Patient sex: M
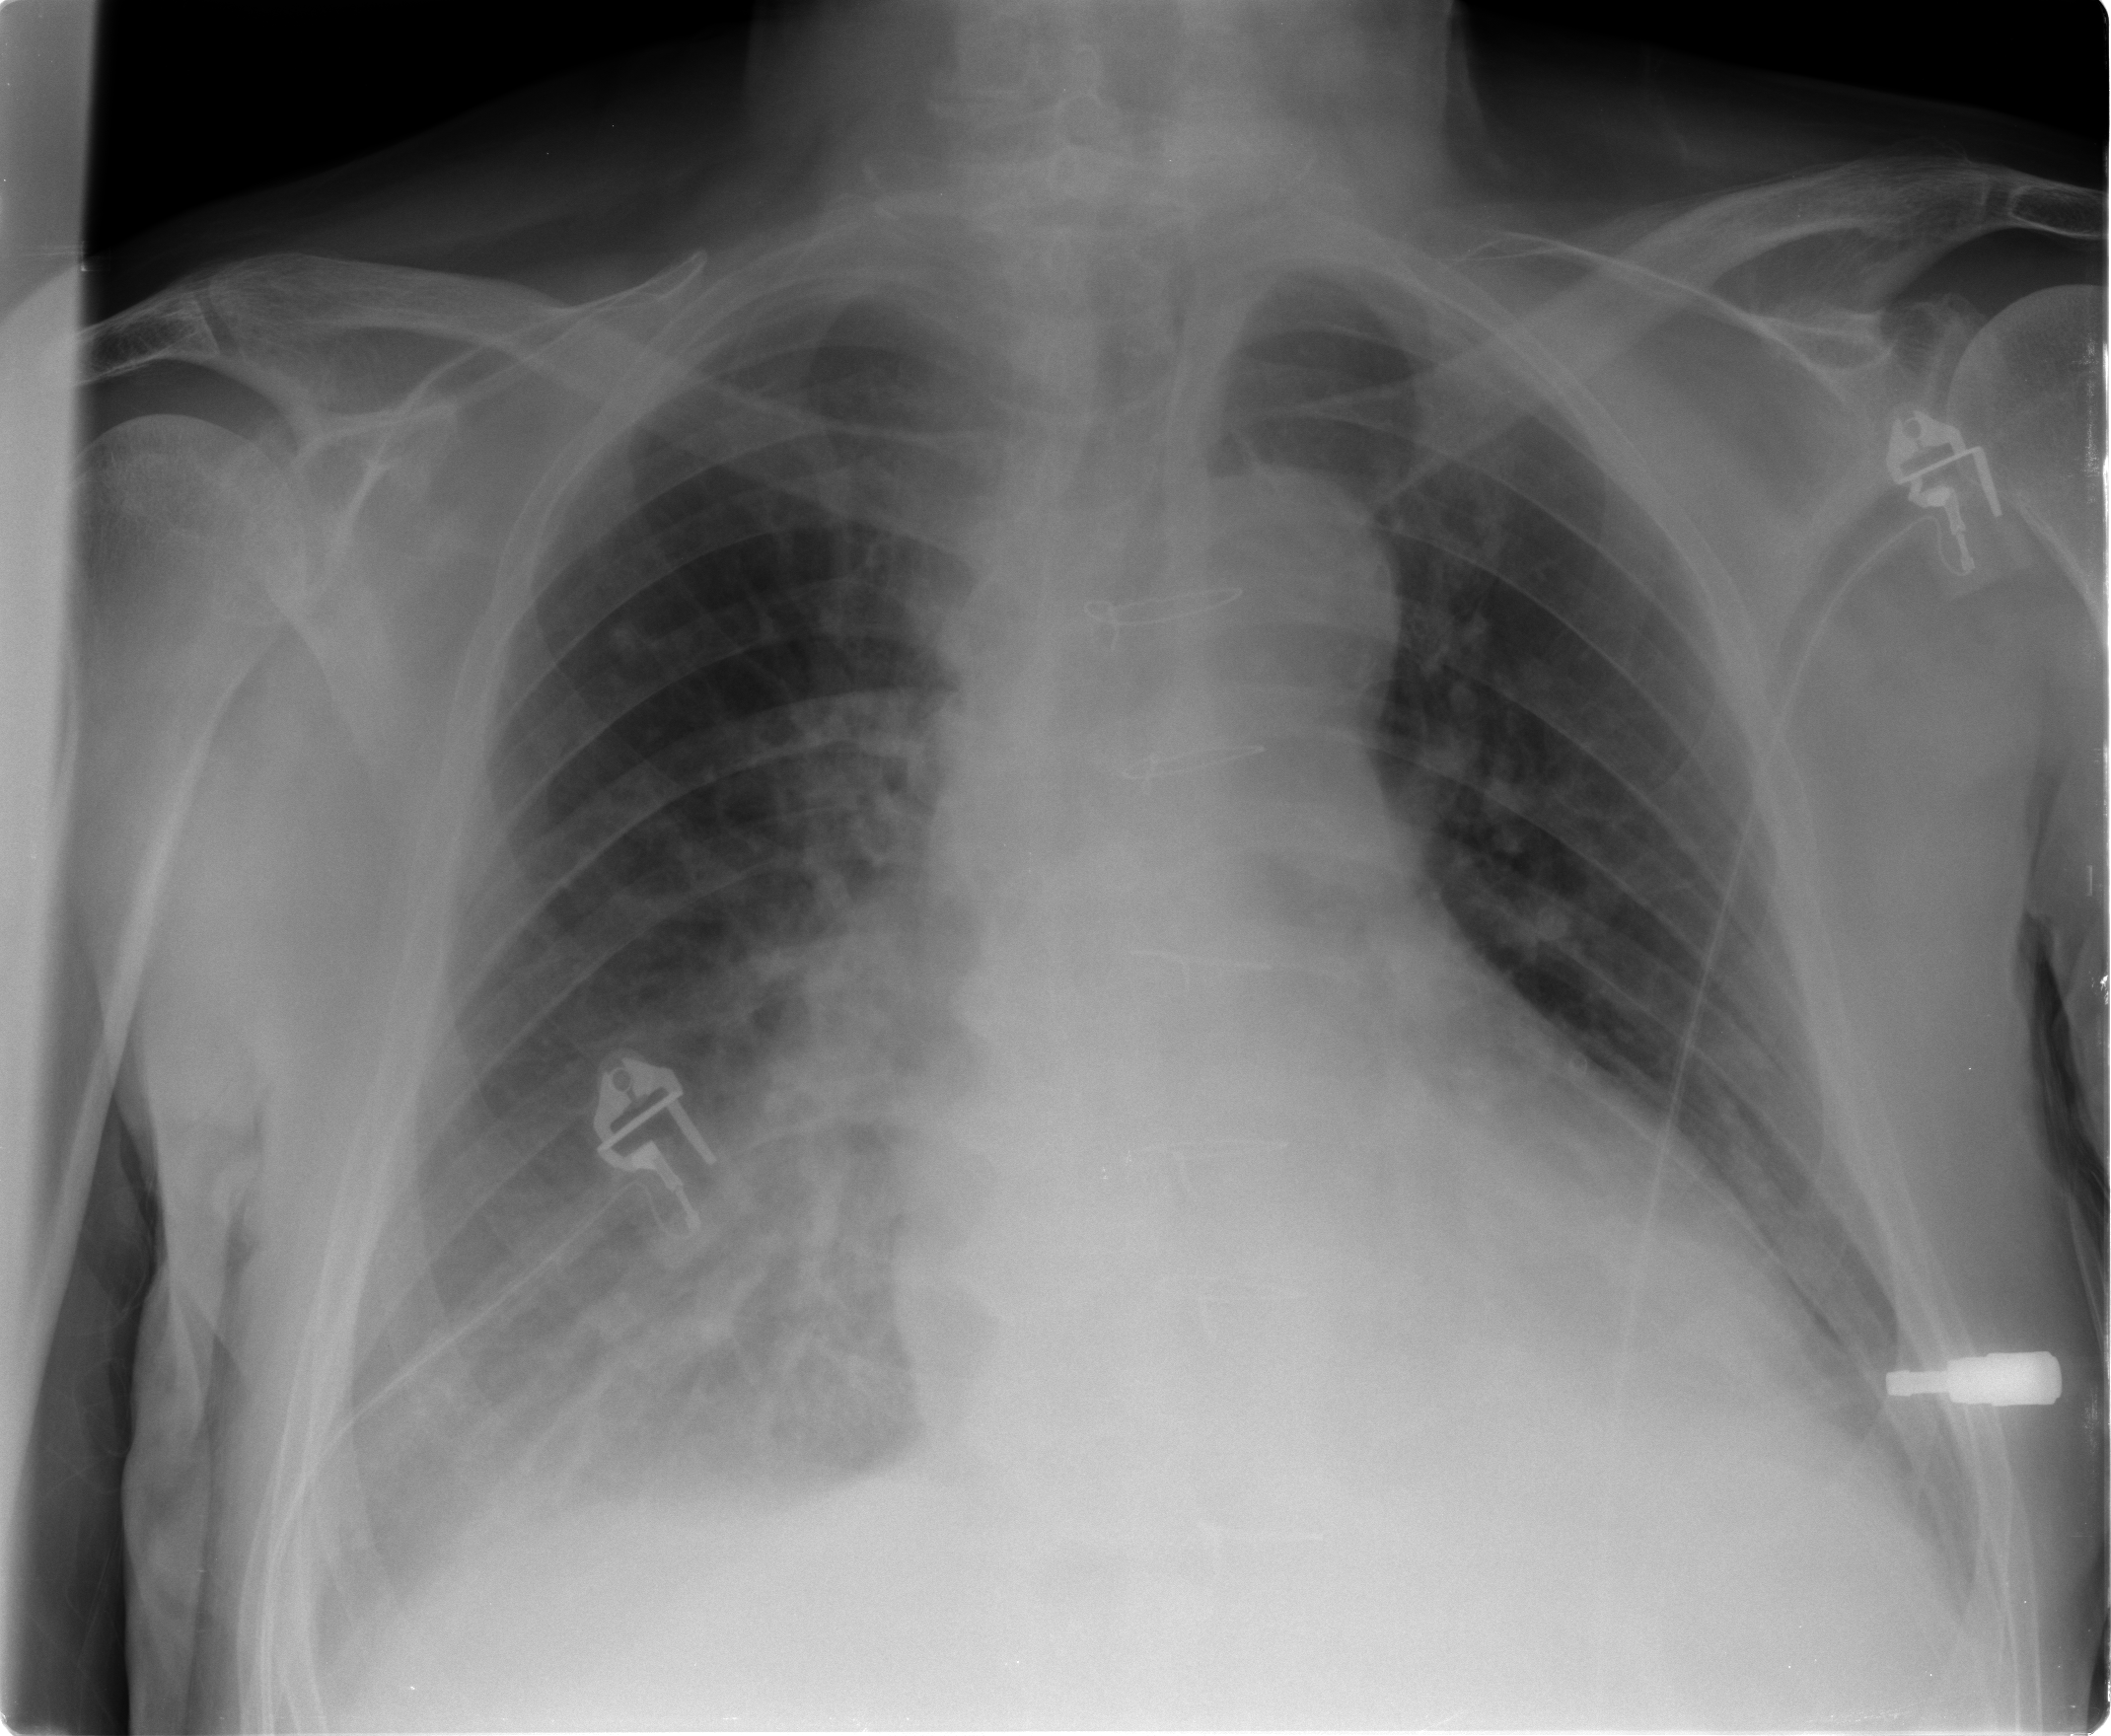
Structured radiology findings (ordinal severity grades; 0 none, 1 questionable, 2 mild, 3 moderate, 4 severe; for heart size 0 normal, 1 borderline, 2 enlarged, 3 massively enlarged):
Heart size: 2
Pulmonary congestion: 2
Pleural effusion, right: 2
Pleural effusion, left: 2
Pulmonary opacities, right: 0
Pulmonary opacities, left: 0
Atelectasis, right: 2
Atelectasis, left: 2